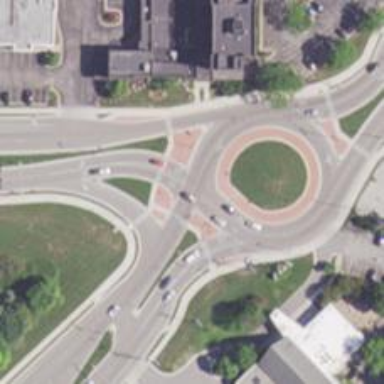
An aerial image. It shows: Roundabout at primary highway.